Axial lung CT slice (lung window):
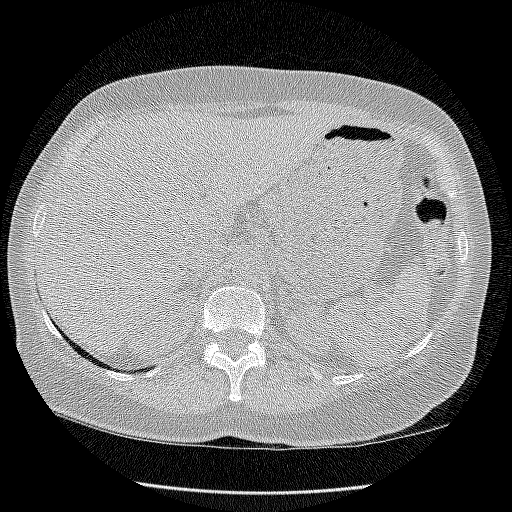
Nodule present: no